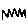
Label: zigzag